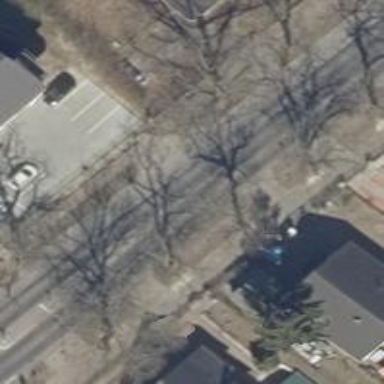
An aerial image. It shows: Avenue lined with deciduous broadleaved trees.